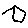
Label: hexagon